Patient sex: F
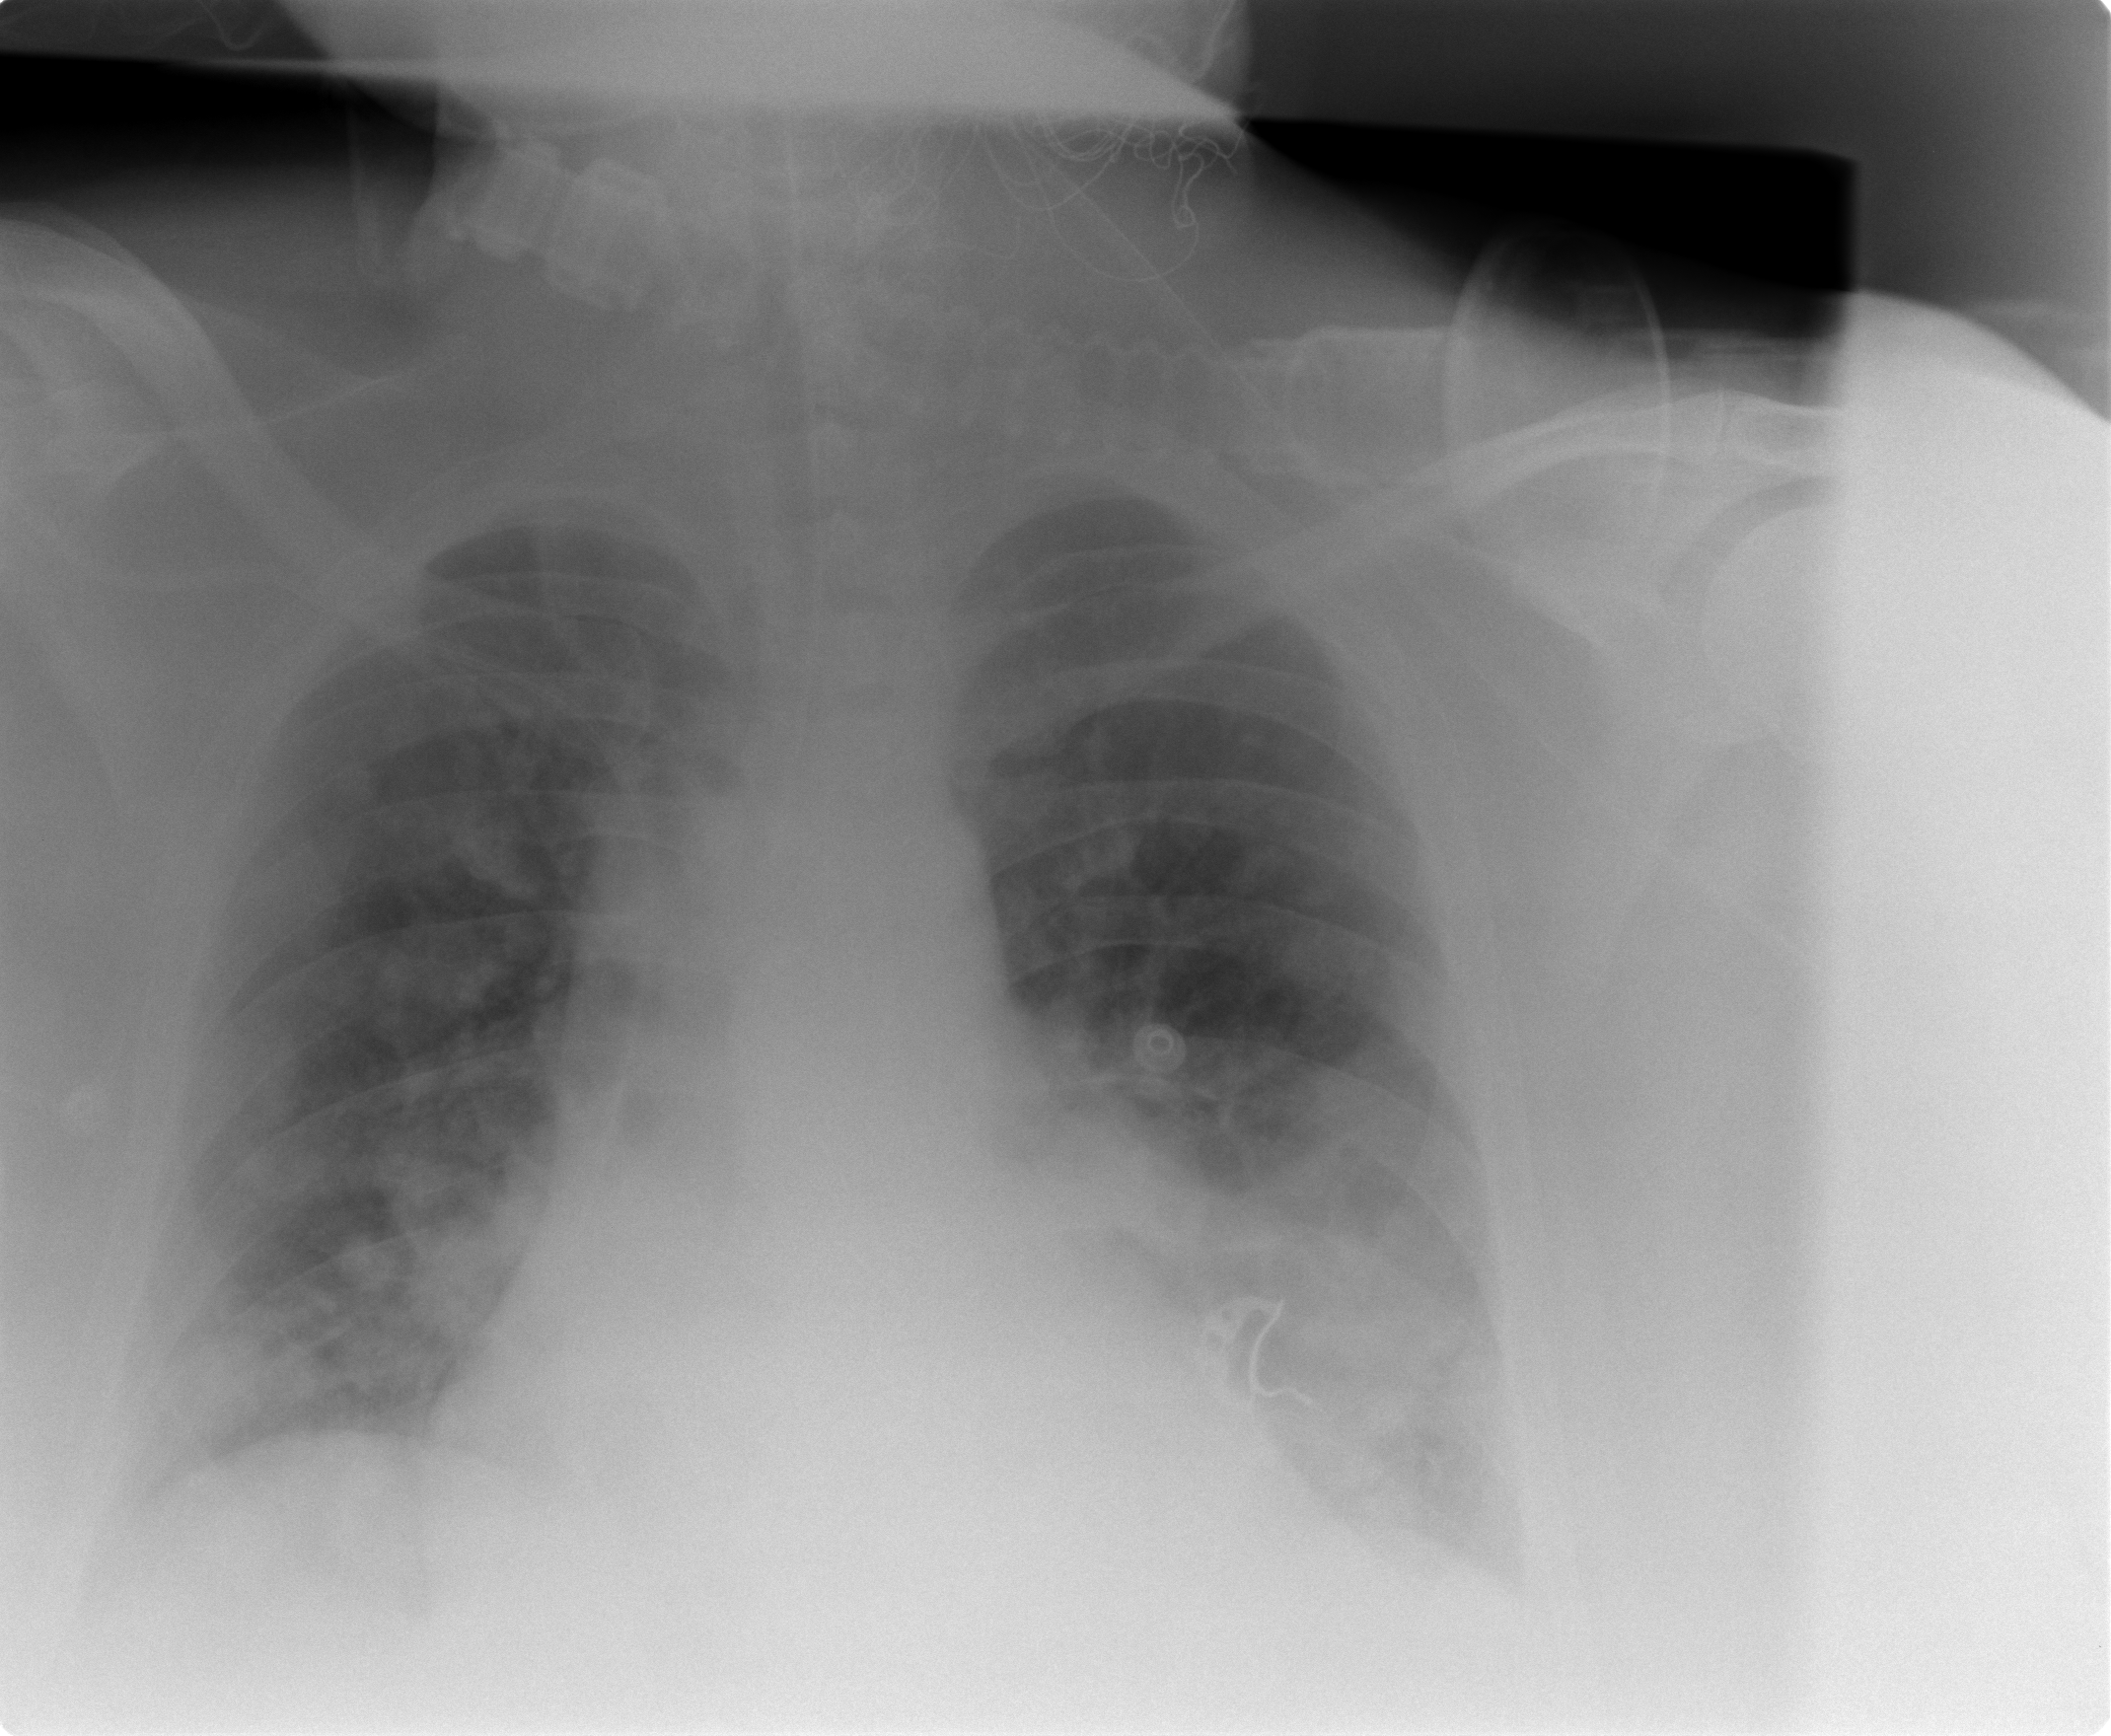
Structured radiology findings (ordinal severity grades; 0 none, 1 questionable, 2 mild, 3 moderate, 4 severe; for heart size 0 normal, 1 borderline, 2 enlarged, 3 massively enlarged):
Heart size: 1
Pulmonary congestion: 2
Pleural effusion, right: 0
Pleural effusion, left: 2
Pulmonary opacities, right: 2
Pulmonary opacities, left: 2
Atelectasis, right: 2
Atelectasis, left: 0